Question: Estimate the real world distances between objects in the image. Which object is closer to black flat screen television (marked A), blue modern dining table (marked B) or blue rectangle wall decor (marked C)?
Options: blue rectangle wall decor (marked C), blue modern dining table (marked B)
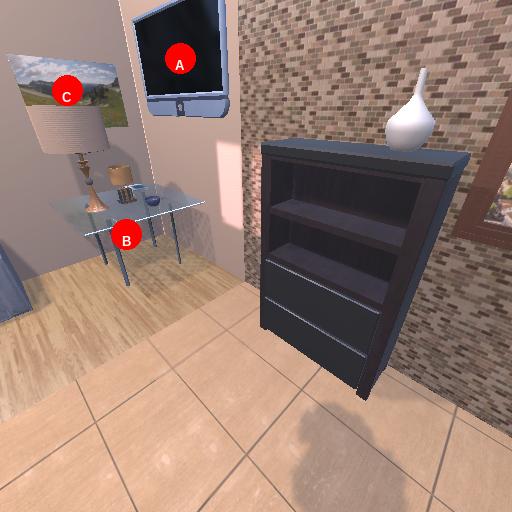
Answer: blue rectangle wall decor (marked C)